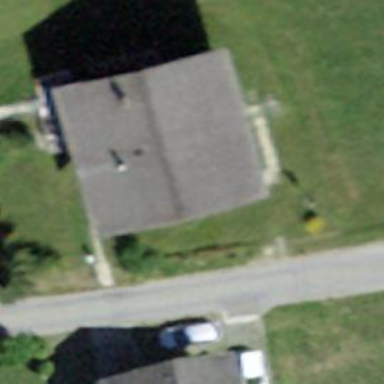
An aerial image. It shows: Gabled house.